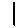
Label: line